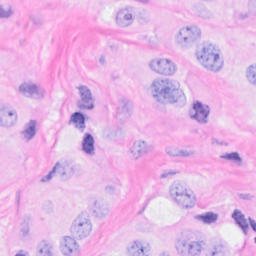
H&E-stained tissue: Breast